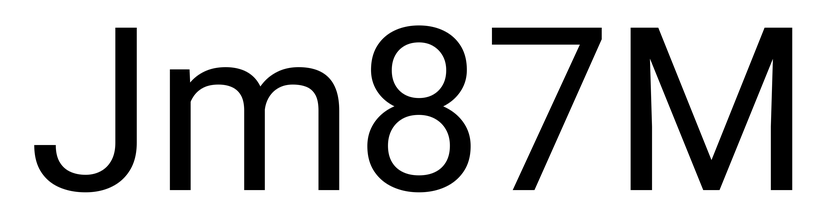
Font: Roboto_Regular